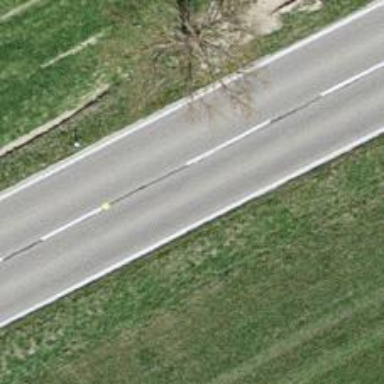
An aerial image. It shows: Secondary road.